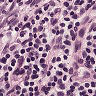
Metastatic tissue present: no